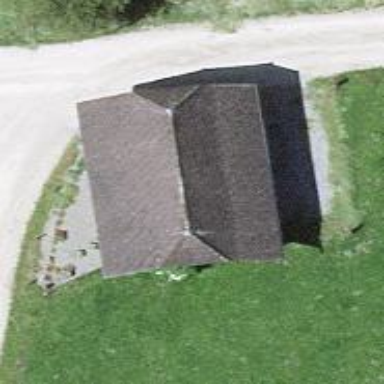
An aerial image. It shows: Farm shop.